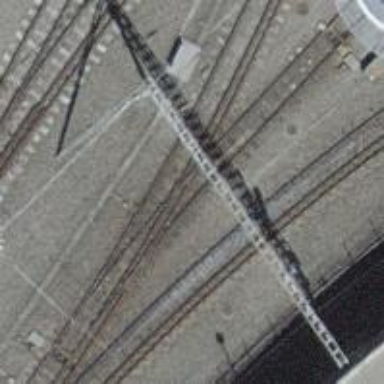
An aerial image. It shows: Narrow-gauge railway service yard with 1 track. The railway is electrified with contact line.